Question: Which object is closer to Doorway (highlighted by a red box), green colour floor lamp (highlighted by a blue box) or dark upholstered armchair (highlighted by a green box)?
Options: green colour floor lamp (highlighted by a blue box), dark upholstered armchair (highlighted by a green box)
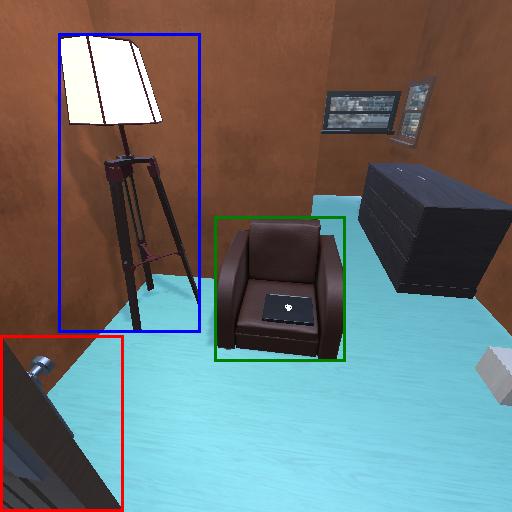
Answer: green colour floor lamp (highlighted by a blue box)